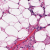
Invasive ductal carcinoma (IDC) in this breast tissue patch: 0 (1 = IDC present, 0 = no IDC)